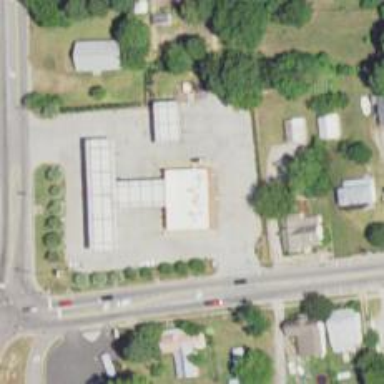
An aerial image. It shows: Convenience shop.